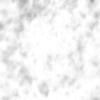
Label: no_change